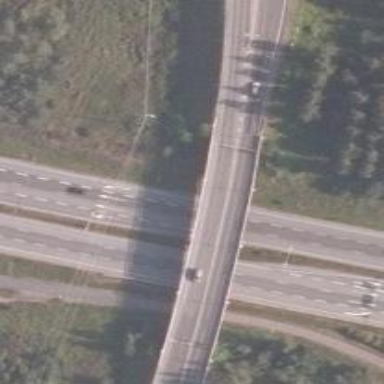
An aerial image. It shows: Bridge.